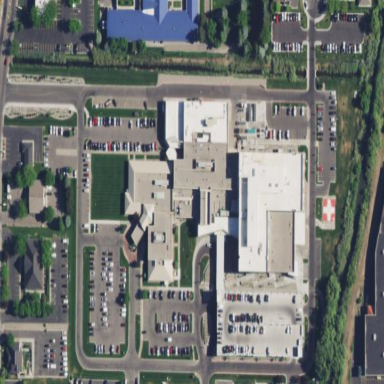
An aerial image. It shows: Healthcare facility identified as hospital.